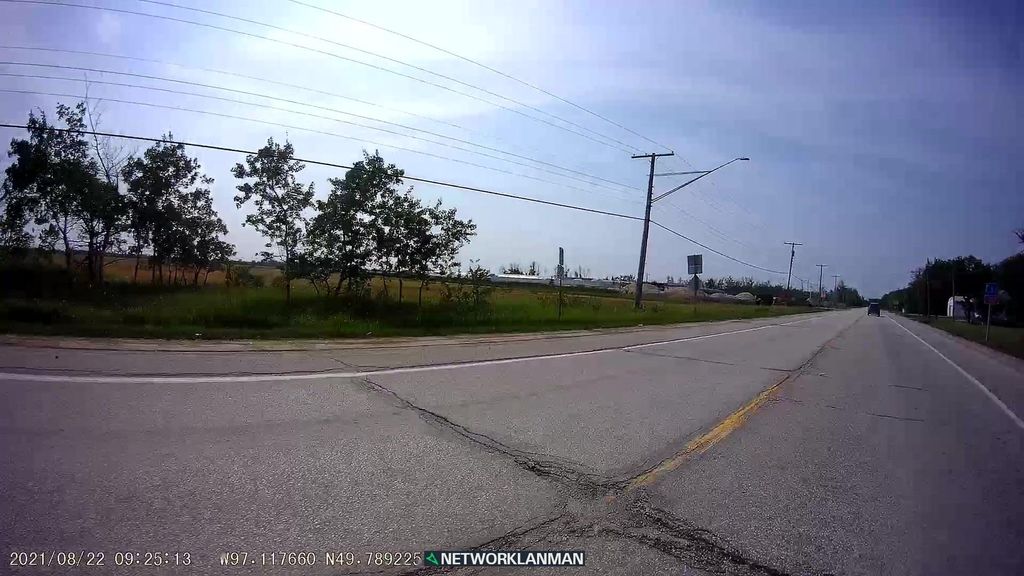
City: winnipeg